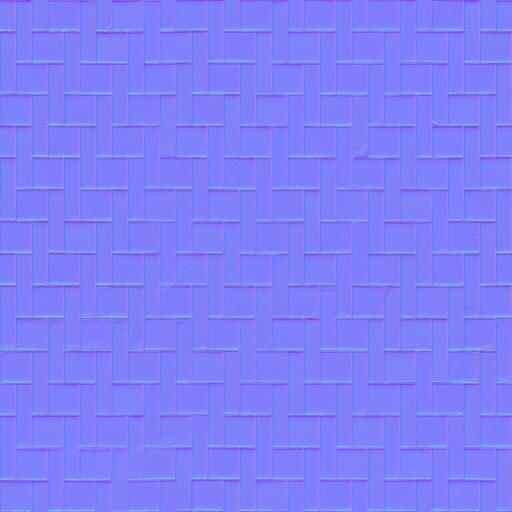
grey herringbone paving stones